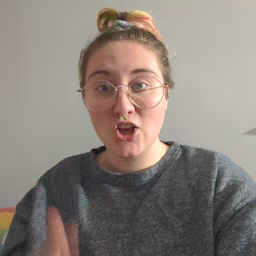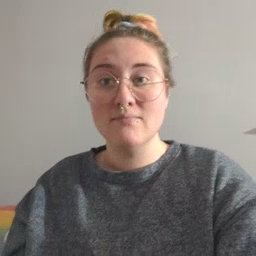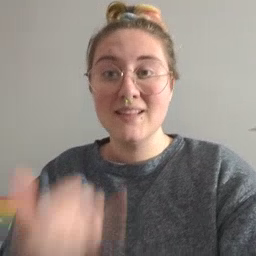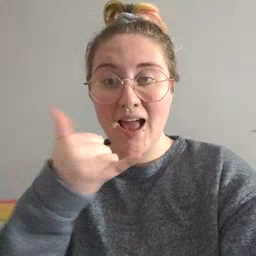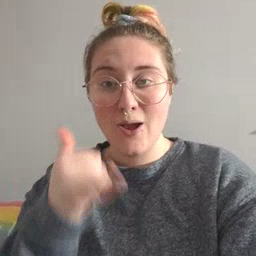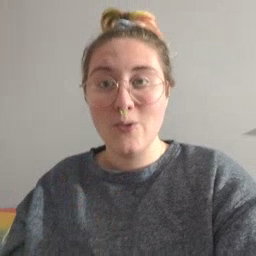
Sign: yellow